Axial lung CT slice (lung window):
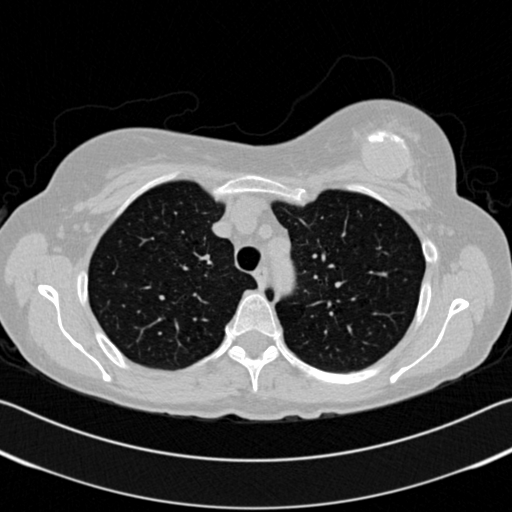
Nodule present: no